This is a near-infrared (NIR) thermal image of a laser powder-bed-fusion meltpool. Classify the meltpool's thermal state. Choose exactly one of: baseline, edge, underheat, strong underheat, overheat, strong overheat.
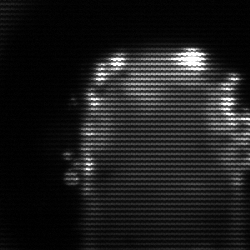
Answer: baseline